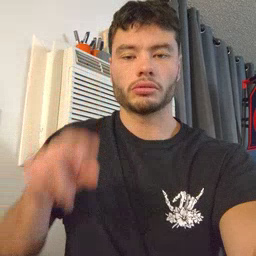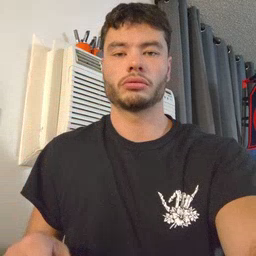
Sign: uncle